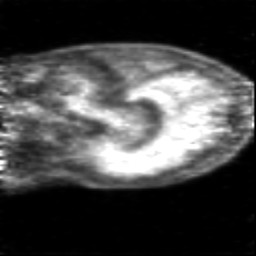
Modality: PET
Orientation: sagittal
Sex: female
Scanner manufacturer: siemens